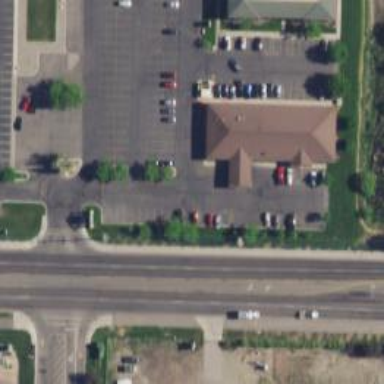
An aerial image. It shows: Healthcare clinic is depicted in the image.